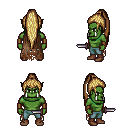
a pixel art fantasy rpg character, male body template, orc, green skin, brown tattered cape, teal pants, blonde extra-long topknot hairstyle, leather bracers, brown shoes, dagger, four views (front, back, left, right), 2x2 character sprite sheet, small pixel art, hard edges, no anti-aliasing